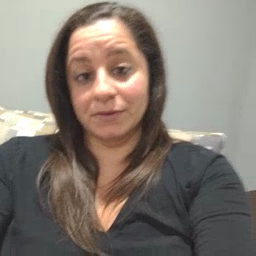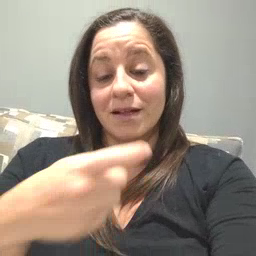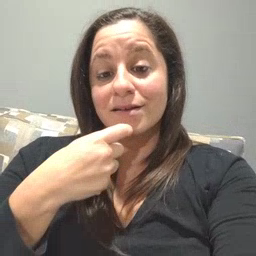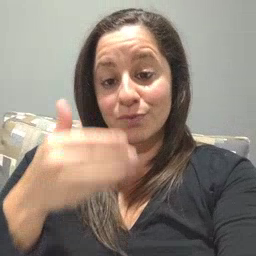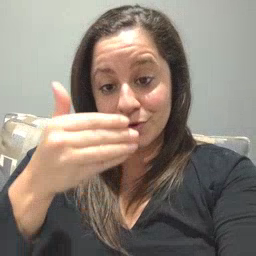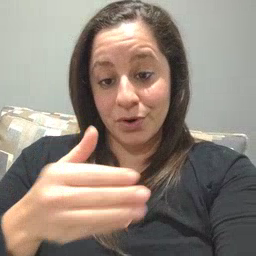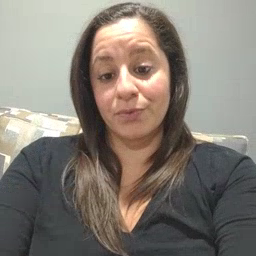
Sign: glasswindow